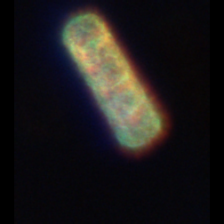
Taxon: Guinardia
Group: Diatoms